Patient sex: F
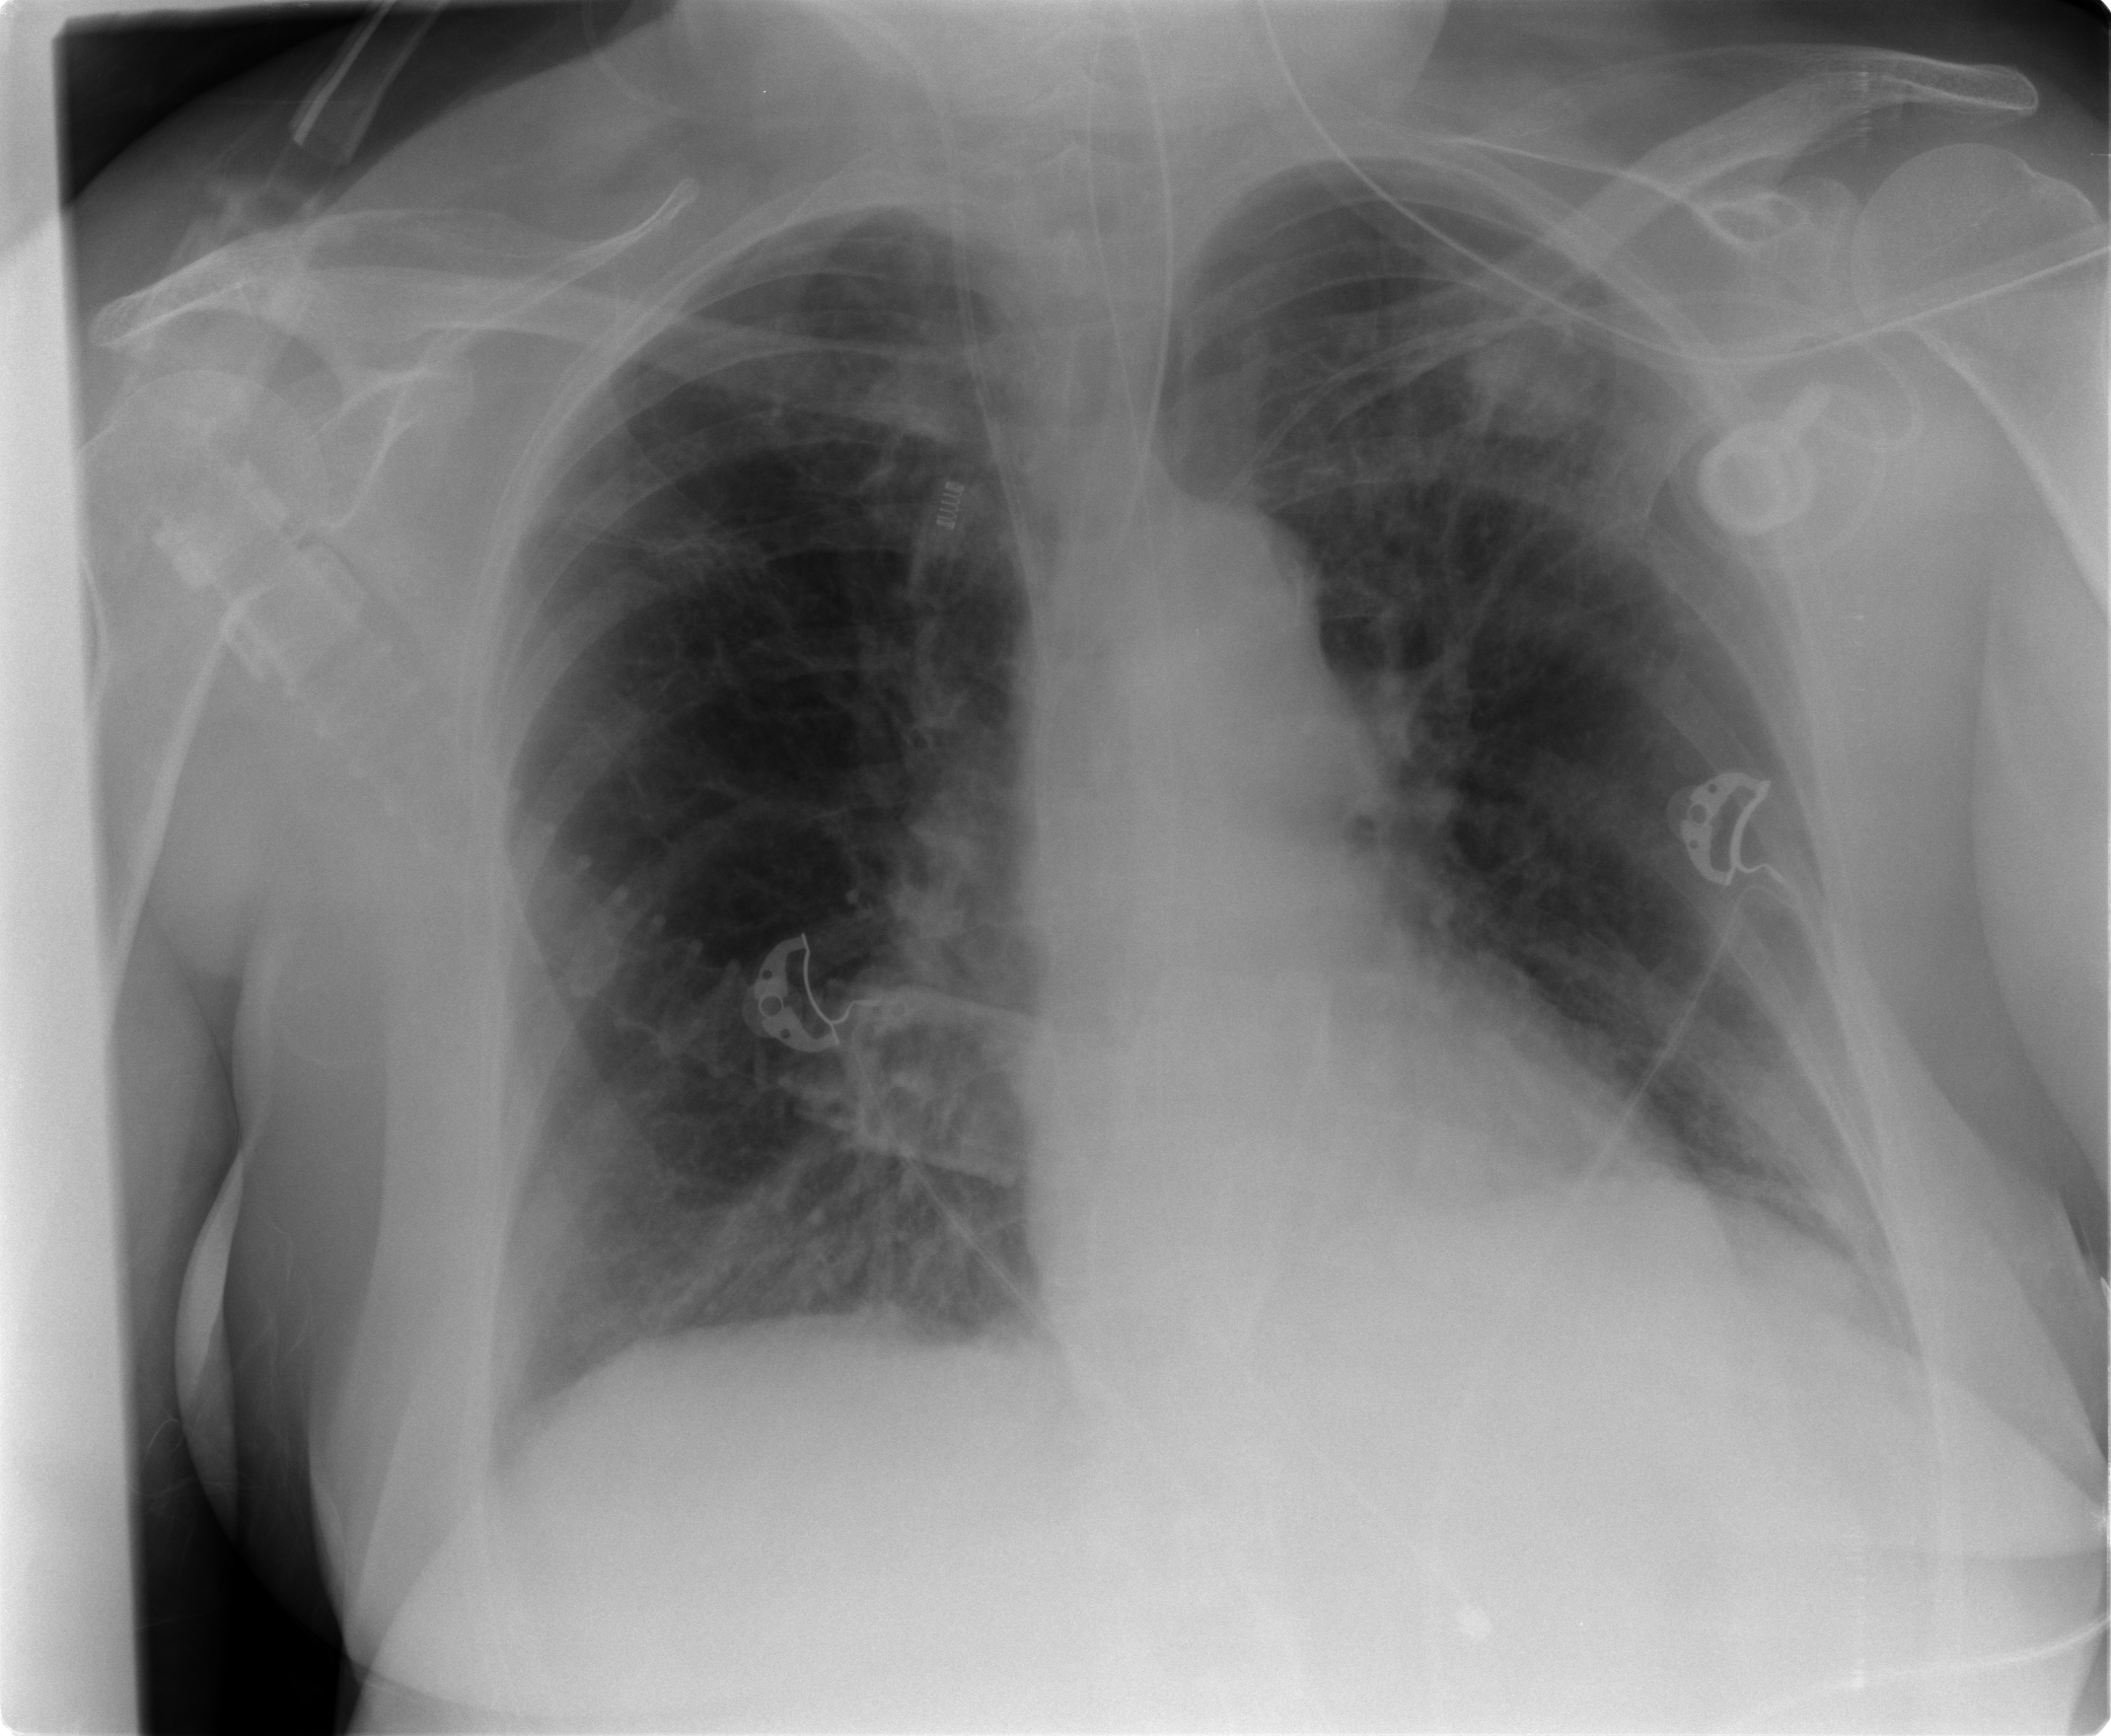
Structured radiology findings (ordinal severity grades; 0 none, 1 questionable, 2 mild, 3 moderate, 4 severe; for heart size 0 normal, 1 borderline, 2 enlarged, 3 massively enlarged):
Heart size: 0
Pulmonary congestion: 0
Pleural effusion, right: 0
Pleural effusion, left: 0
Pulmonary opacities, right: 0
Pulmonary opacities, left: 0
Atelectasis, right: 1
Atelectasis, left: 1